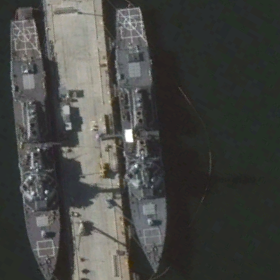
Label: destroyer